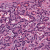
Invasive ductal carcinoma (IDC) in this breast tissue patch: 1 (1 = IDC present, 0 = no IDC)